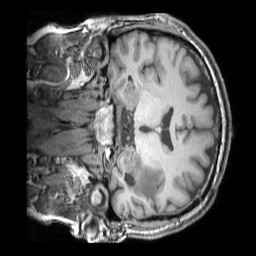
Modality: T1w
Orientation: coronal
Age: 39
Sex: male
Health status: ill
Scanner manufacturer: siemens
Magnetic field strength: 3 T
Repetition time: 1.75 s
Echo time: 0.00418 s